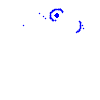
Particle: kaon